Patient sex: M
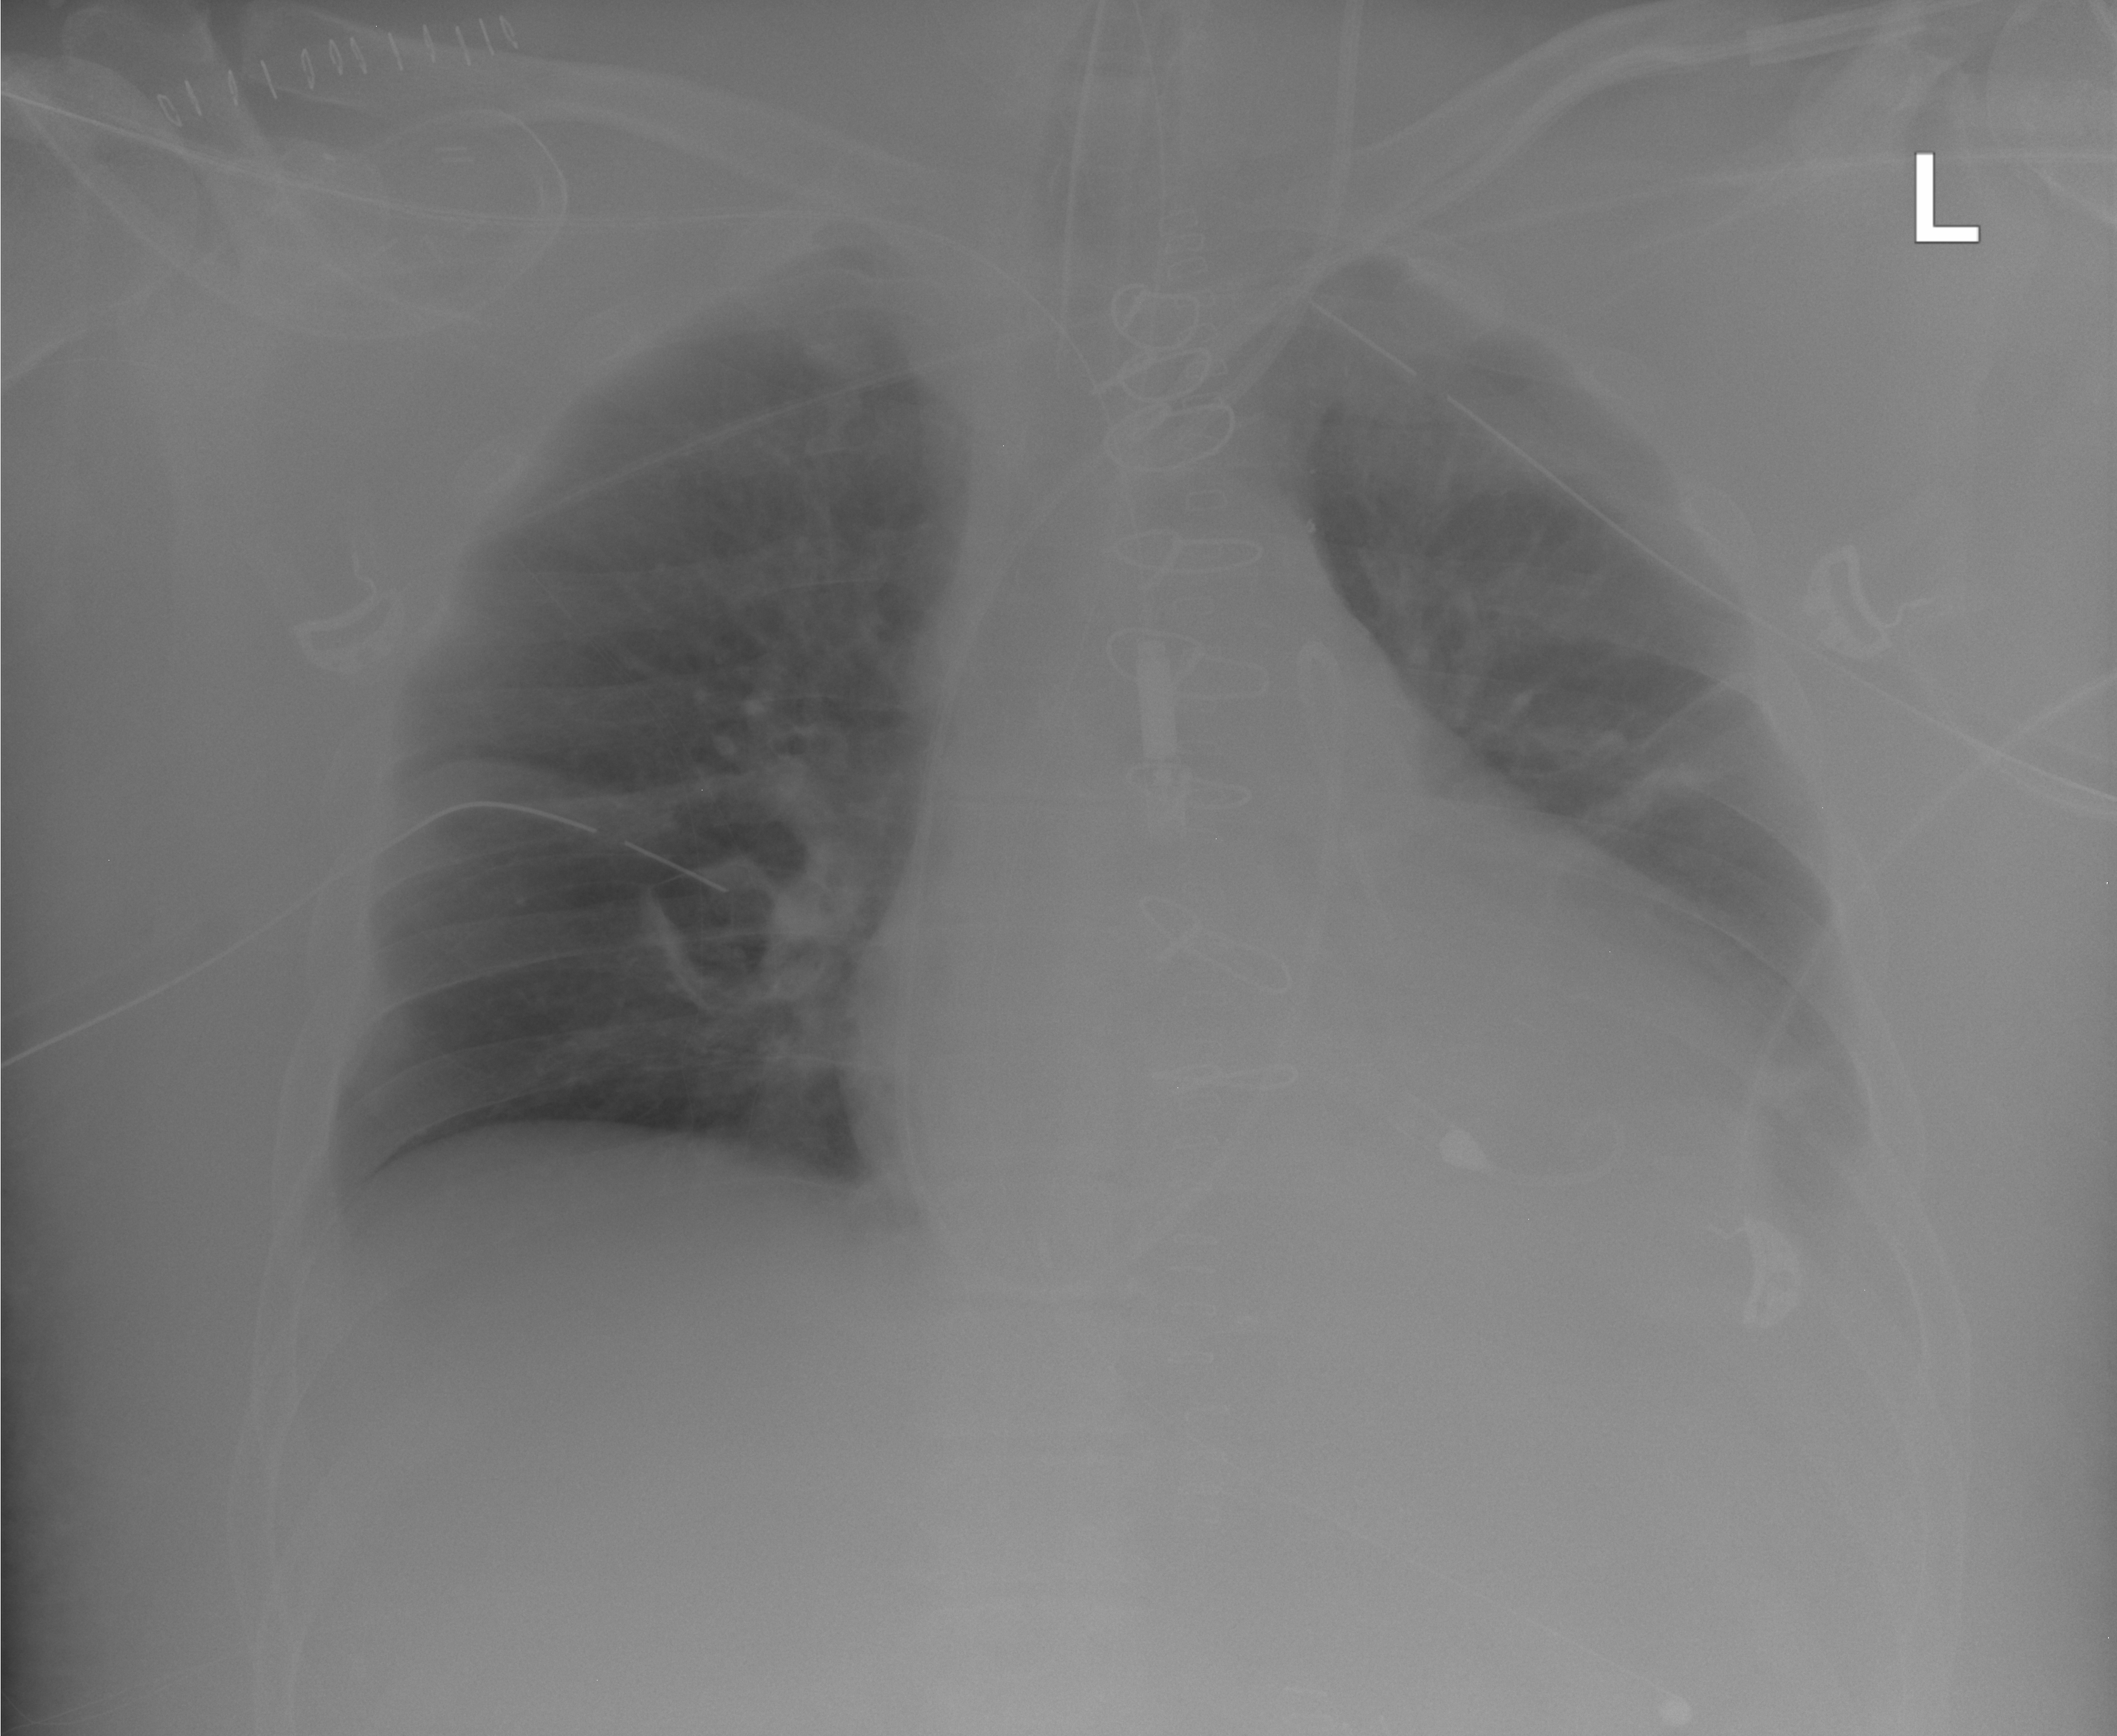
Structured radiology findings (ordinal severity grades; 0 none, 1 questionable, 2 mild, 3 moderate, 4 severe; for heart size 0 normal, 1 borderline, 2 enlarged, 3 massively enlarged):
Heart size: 2
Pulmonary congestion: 2
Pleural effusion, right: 0
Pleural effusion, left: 2
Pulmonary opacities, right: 0
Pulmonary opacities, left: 0
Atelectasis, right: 2
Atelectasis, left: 2